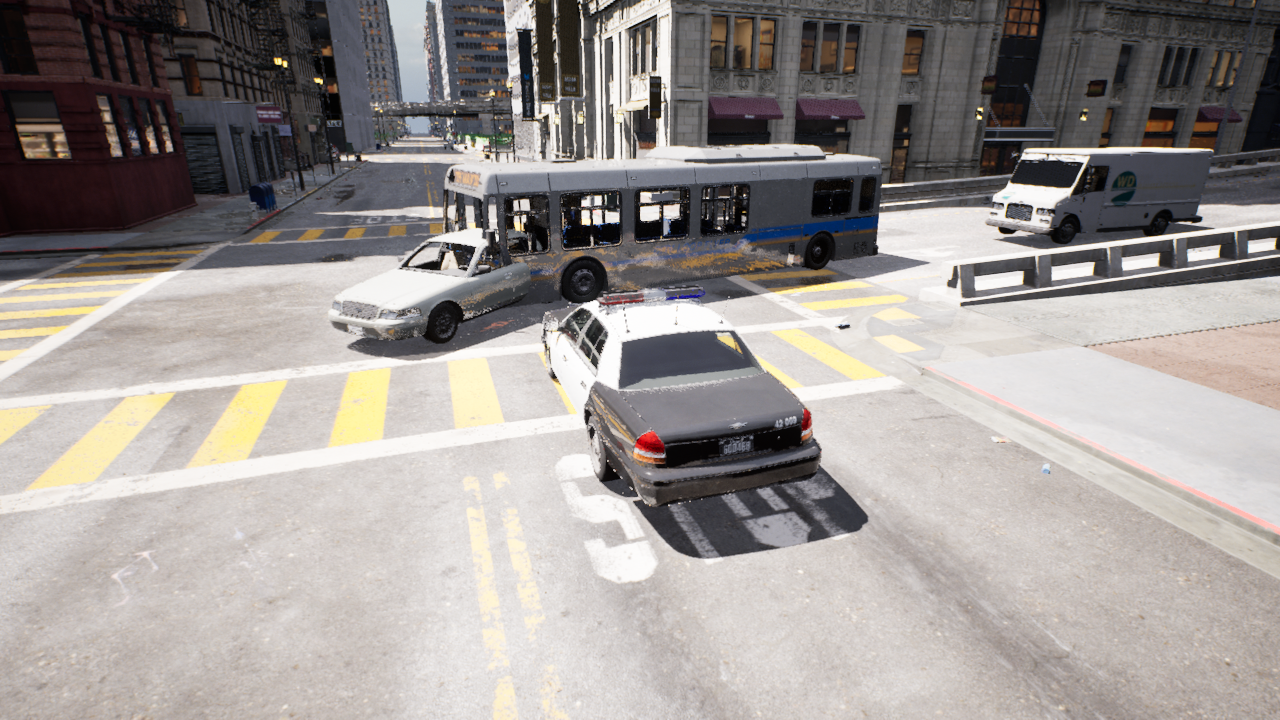
Venue: residential
Lighting: clear day
Vehicle rig: sedan